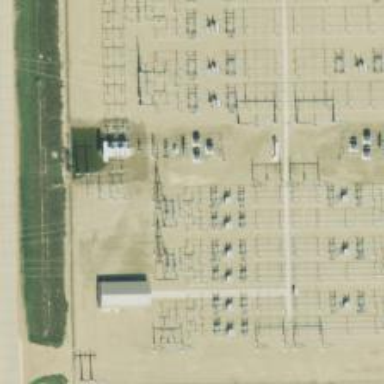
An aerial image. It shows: Switch for power supply.